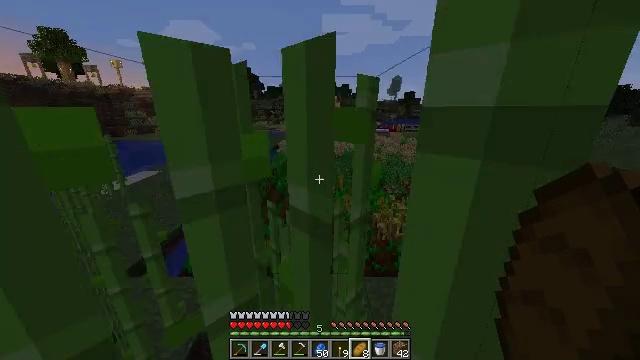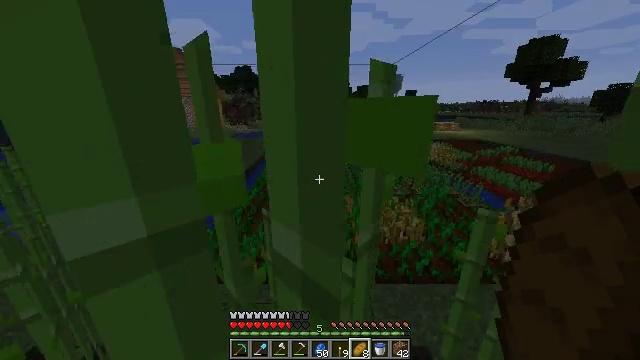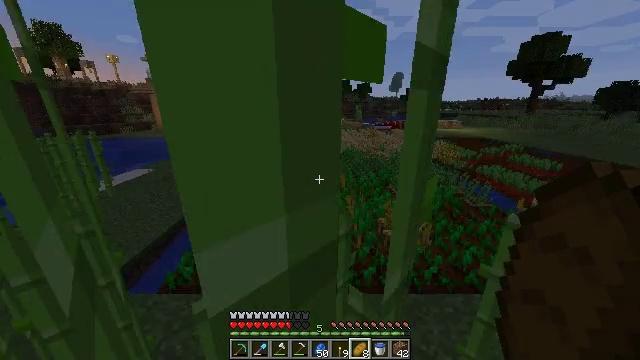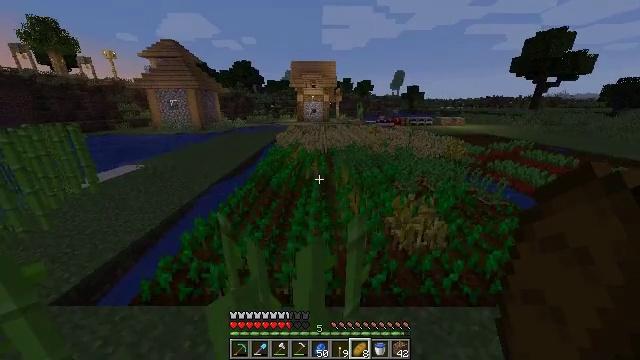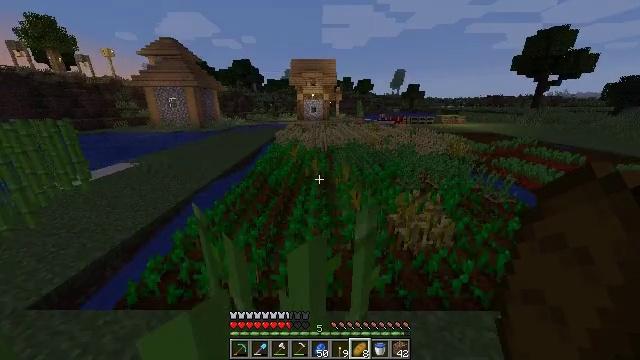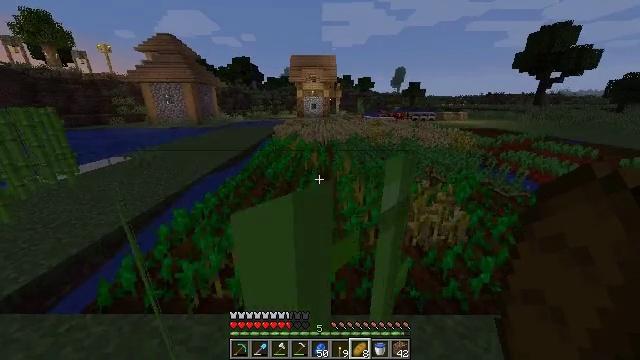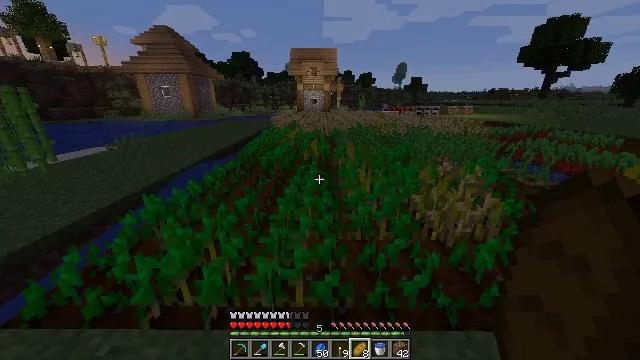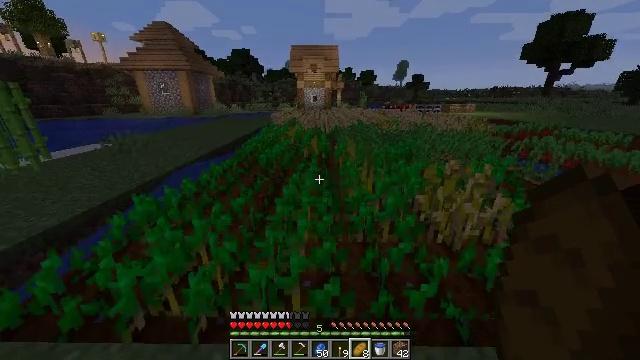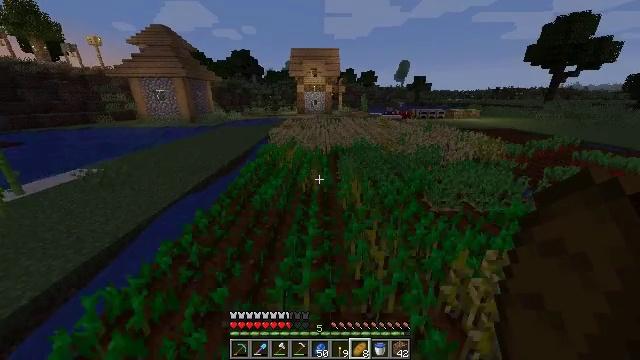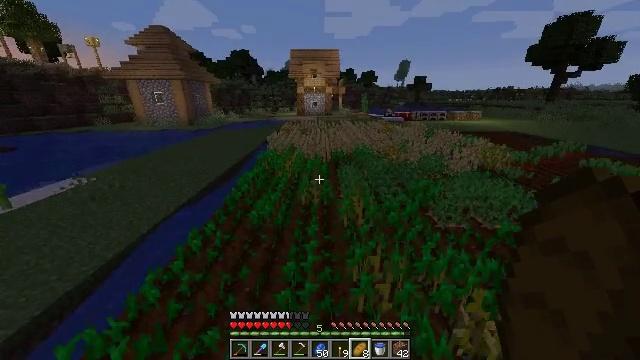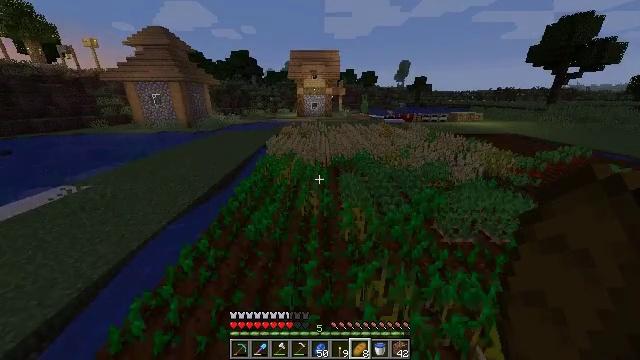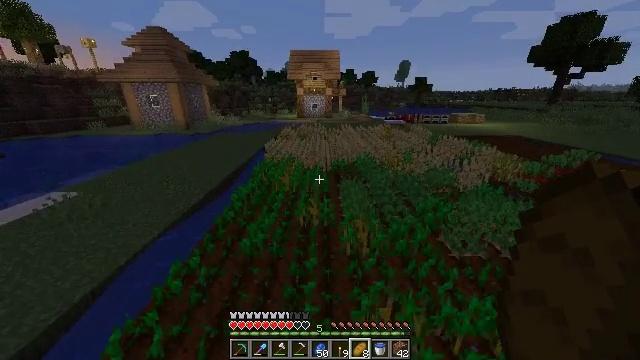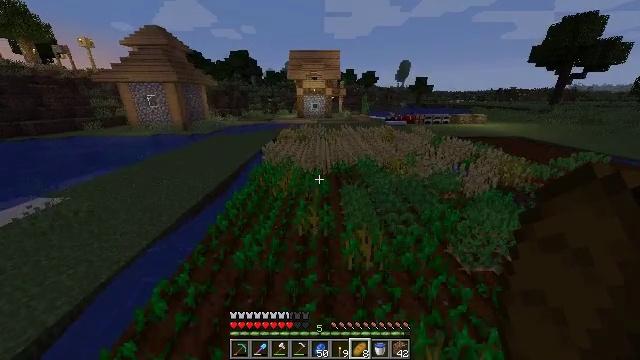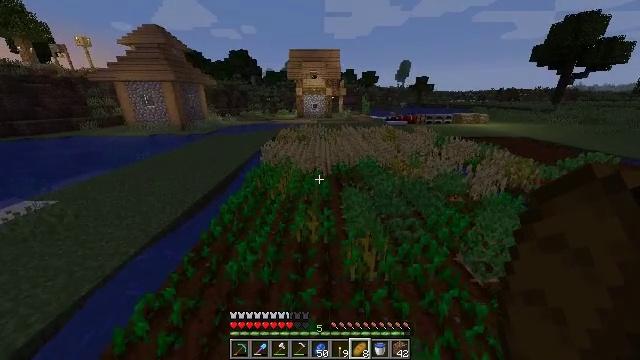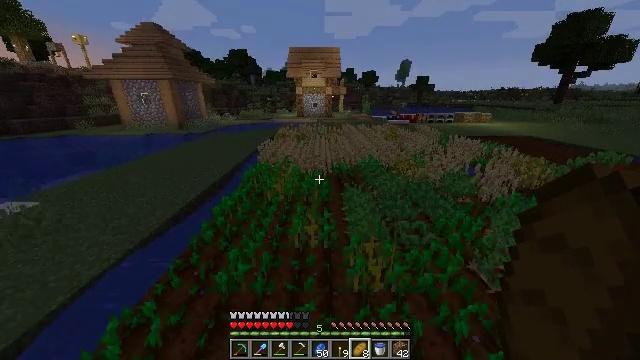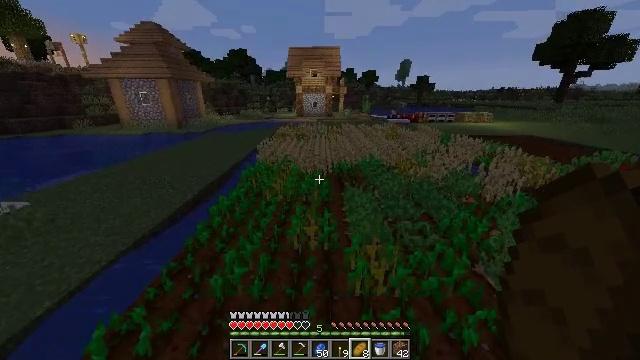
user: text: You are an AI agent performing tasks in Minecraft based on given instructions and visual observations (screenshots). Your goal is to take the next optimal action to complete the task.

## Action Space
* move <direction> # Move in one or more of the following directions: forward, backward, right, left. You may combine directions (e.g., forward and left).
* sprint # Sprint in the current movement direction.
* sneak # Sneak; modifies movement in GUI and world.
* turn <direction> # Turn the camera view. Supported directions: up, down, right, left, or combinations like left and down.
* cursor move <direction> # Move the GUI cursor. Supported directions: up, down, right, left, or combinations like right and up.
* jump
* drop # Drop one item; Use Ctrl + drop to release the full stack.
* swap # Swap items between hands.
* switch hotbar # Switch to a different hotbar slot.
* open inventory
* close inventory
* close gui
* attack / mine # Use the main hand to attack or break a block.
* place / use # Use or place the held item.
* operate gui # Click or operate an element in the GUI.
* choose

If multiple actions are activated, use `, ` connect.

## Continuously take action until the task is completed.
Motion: motion action
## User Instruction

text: Gather sugar cane for crafting.
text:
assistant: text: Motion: move forward, sprint, jump
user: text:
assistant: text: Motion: move forward, sprint, jump
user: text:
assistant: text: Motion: move forward, sprint, jump
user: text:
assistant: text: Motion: move forward, sprint, jump
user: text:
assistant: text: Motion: move forward, sprint, jump
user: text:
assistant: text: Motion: move forward, sprint, jump
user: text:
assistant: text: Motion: move forward, sprint, jump
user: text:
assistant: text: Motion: move forward, sprint, jump
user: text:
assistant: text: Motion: move forward, sprint, jump
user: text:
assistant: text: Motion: move forward, sprint, jump
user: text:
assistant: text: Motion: move forward, sprint, jump
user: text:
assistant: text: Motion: move forward, sprint, jump
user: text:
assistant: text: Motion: move forward, sprint, jump
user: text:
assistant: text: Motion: move forward, sprint, jump
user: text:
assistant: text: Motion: move forward, sprint, jump
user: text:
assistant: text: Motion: move forward, sprint, turn left and down, jump
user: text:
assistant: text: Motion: move forward, sprint, turn left and down
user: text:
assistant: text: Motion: move forward, sprint, turn left and down
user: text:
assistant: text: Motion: move forward and move left, sprint, turn left and down
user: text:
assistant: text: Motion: move forward and move left, turn left and down
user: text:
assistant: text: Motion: move forward and move left, turn left and down
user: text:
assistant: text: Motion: move left, turn down
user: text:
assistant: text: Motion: move left, turn right and down
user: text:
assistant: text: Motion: move left, turn right
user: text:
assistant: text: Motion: move back and move left, turn right
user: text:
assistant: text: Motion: move back and move left, turn right
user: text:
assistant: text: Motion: move back and move left, turn right and down
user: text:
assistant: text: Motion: move back and move left, turn right
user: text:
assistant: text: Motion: move back and move left, turn right
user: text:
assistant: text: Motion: move back, turn right and up